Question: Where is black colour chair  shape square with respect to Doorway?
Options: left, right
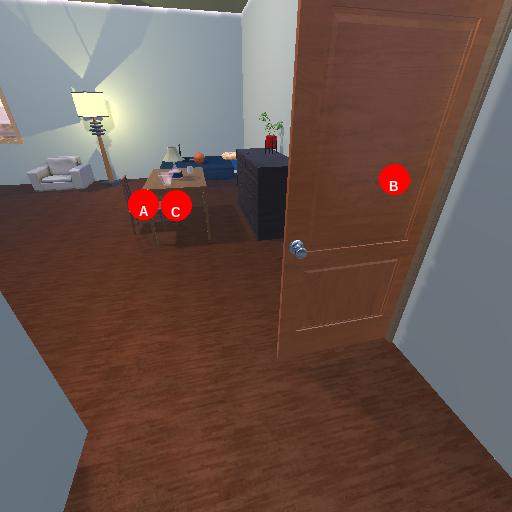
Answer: left